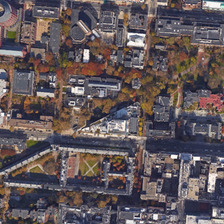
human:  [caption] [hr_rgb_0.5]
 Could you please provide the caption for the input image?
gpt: there are many different buildings in the school .

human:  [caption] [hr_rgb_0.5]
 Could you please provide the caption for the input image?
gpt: many buildings and yellow trees are in a school .

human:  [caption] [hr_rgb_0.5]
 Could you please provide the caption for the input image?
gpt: many buildings and yellow trees are in a school .

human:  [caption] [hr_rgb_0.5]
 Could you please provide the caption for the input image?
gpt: there are many different buildings in the school .

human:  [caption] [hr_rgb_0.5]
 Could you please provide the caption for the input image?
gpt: many buildings and yellow trees are in a school .